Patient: sex M, age 76
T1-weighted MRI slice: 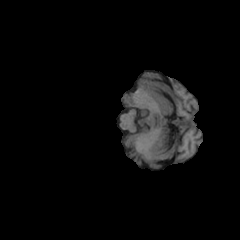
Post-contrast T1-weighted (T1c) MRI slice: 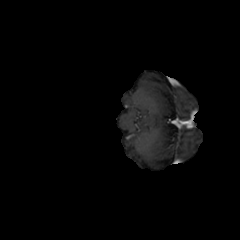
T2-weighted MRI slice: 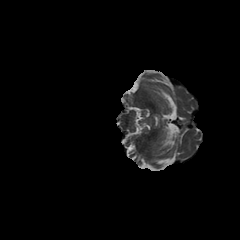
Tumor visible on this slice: no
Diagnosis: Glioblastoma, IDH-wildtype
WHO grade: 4